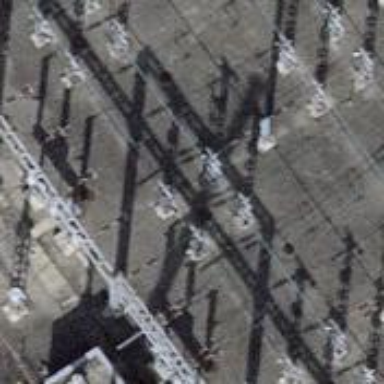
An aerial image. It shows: Busbar power line.